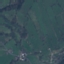
Label: Pasture